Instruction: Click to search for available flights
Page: home
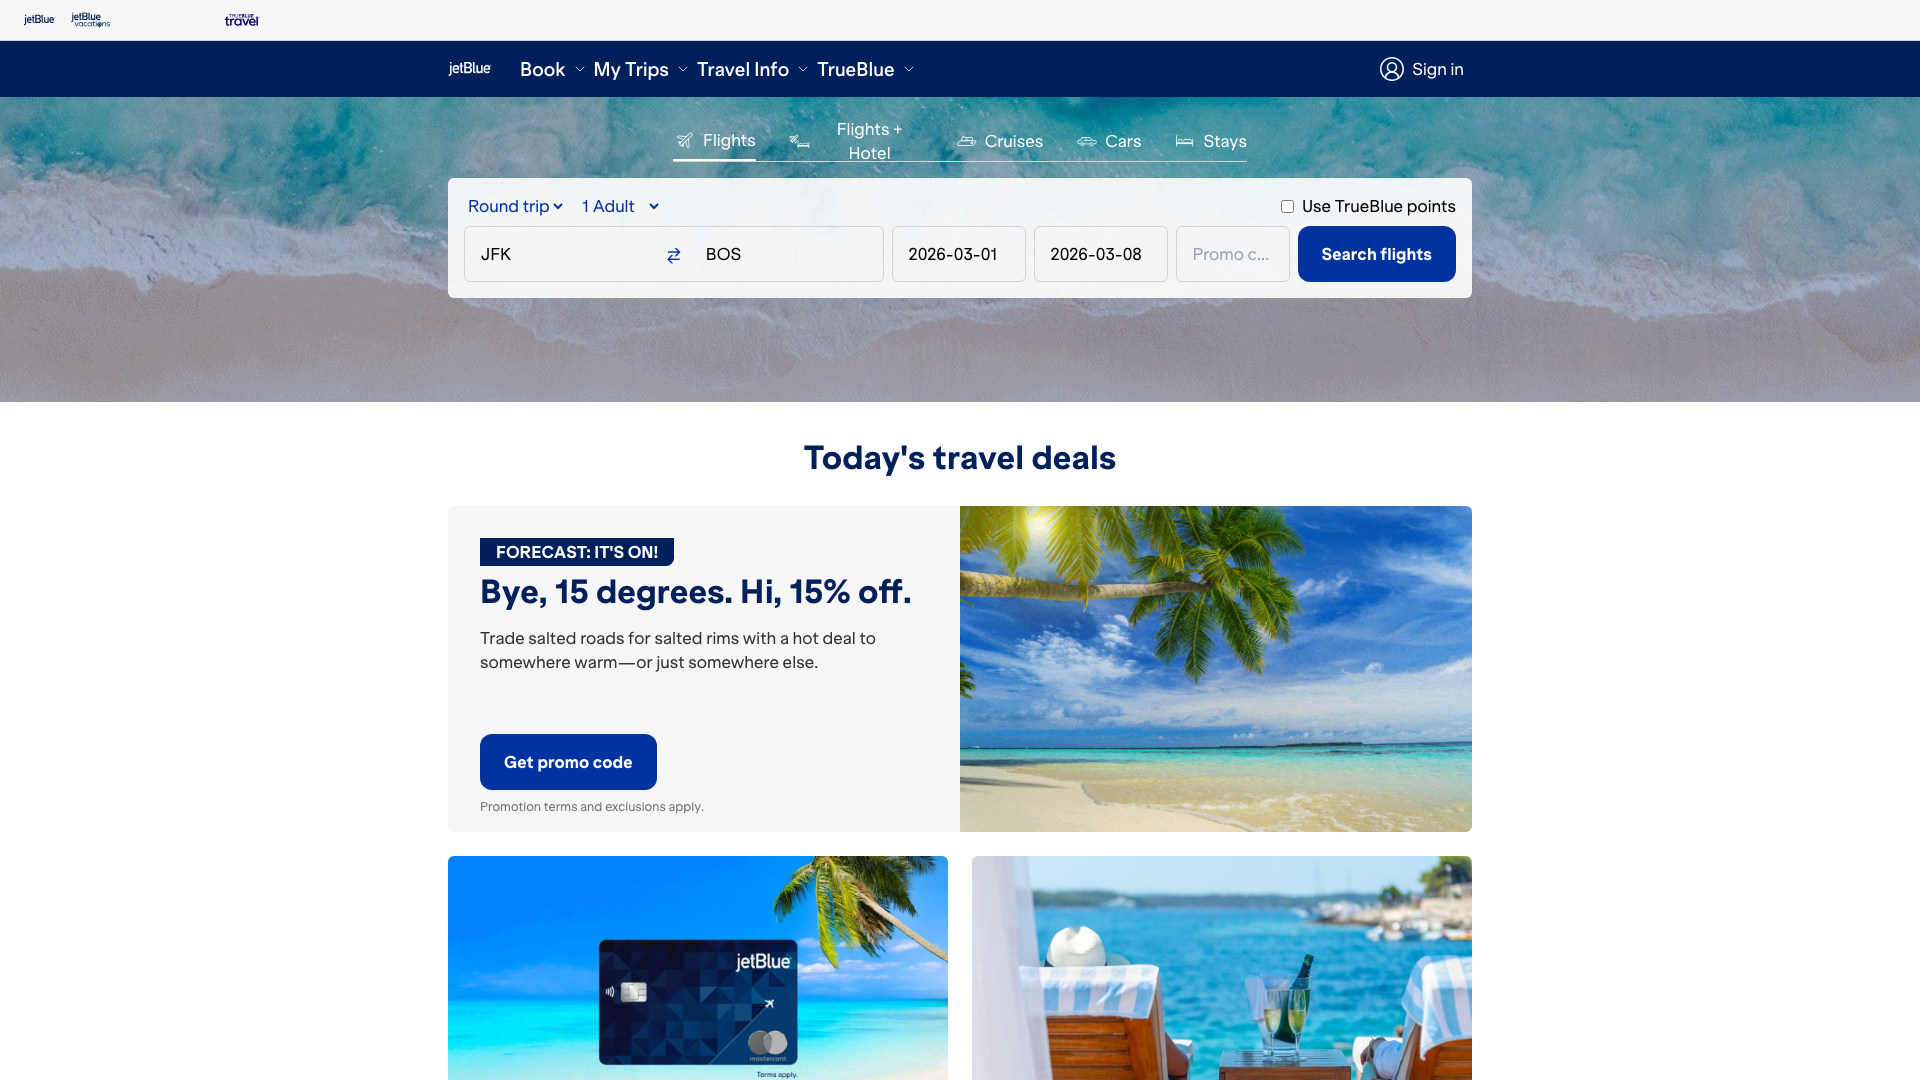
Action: click